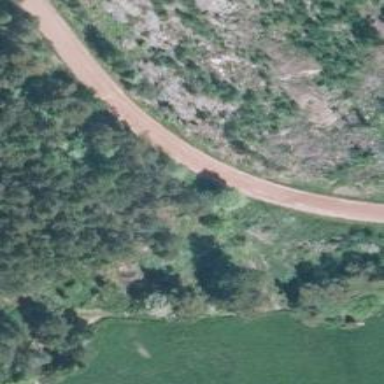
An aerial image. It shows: Unclassified road.